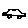
Label: car